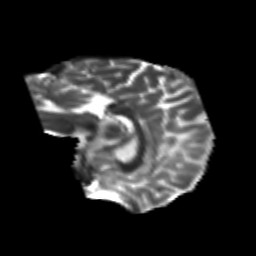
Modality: T2w
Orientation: sagittal
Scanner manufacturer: siemens
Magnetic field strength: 3 T
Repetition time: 6.8 s
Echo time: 0.093 s